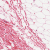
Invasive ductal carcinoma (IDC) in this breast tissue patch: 0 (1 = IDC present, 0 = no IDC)